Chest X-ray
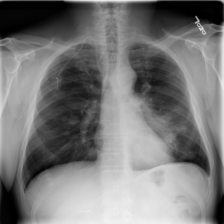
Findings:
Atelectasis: negative
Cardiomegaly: negative
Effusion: negative
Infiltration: positive
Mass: negative
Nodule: negative
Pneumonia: negative
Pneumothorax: negative
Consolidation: negative
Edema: negative
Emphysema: negative
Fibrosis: negative
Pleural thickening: negative
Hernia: negative